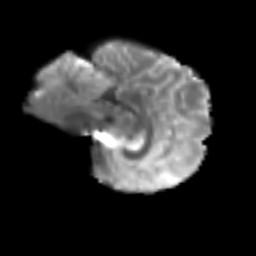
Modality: T2w
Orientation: sagittal
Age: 53
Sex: female
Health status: ill
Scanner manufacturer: siemens
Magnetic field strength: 3 T
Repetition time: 8.7 s
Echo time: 0.11 s